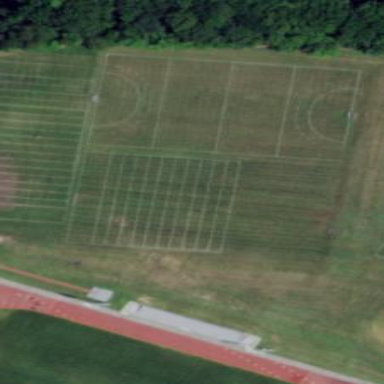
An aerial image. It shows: Soccer pitch for leisure land activities.